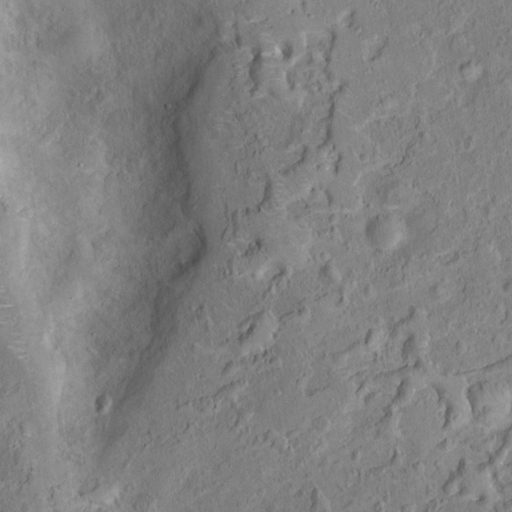
Objects detected: cone